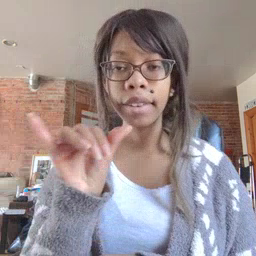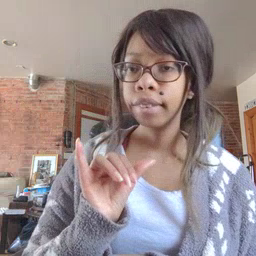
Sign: that